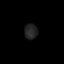
Tissue: skin
Cell type: Epithelial cells
Senescence score: 0.255
Nuclear area (px): 195
Mean DAPI intensity: 35.903